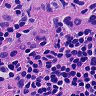
Metastatic tissue present: yes